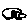
Label: car